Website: lowes
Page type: billing-address
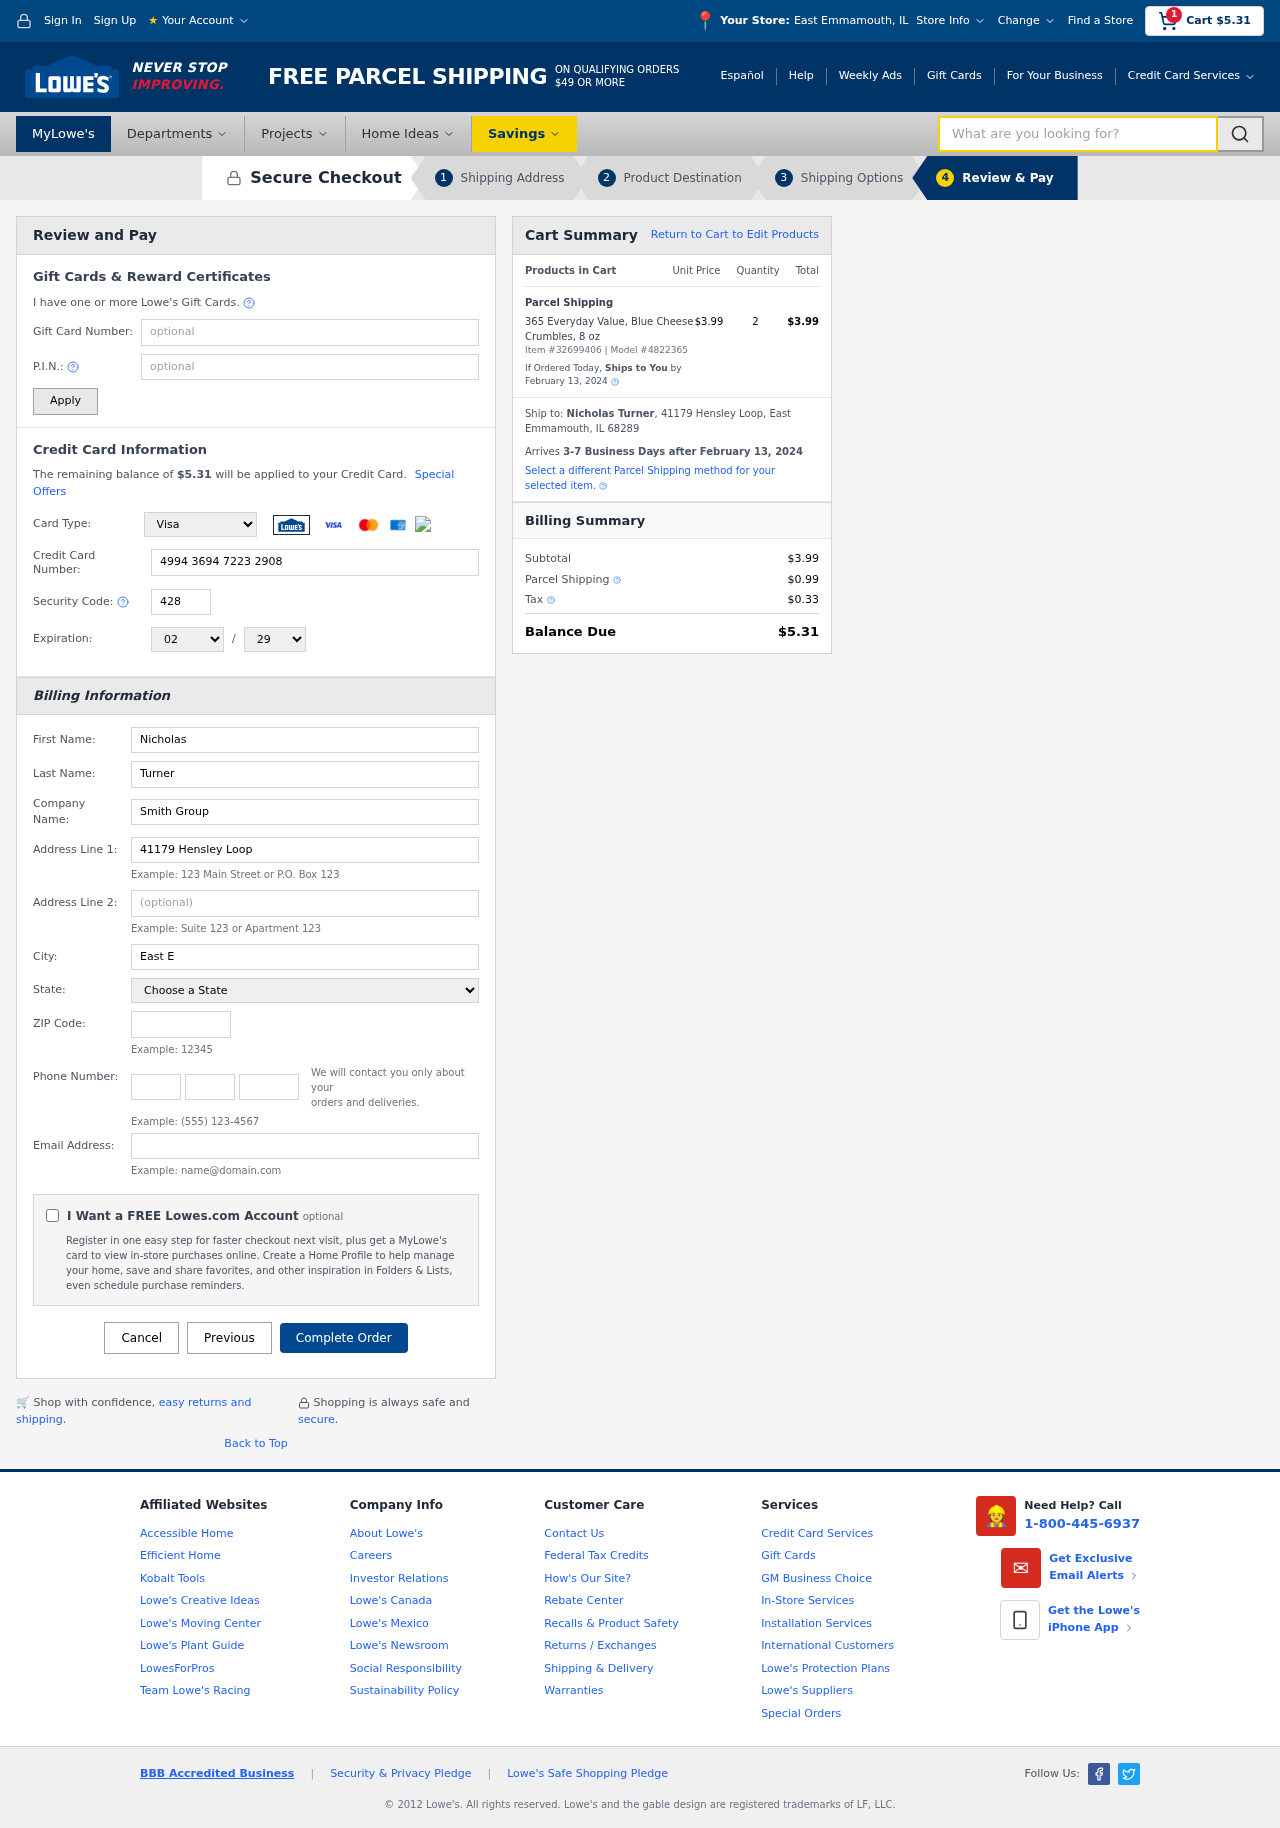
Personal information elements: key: PII_CARD_CVV
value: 428
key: PII_CARD_EXPIRY_MONTH
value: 02
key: PII_CARD_EXPIRY_YEAR
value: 29
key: PII_CARD_NUMBER
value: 4994 3694 7223 2908
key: PII_CARD_TYPE
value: Visa
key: PII_CITY
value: East Emmamouth
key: PII_CITY_STATE
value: East Emmamouth, IL
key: PII_COMPANY
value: Smith Group
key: PII_EMAIL
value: nicholas.turner@gmail.com
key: PII_FIRSTNAME
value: Nicholas
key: PII_FULLNAME
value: Nicholas Turner
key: PII_LASTNAME
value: Turner
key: PII_PHONE_AREA
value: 378
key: PII_PHONE_PREFIX
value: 672
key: PII_PHONE_SUFFIX
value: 3806
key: PII_POSTCODE
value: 68289
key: PII_STATE
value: Illinois
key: PII_STREET
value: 41179 Hensley Loop
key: PII_CITY_STATE_ZIP
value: East Emmamouth, IL 68289
Product elements: key: PRODUCT1_NAME
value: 365 Everyday Value, Blue Cheese Crumbles, 8 oz
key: PRODUCT1_PRICE
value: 3.99
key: PRODUCT1_QUANTITY
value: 2
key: PRODUCT_ITEM_NUMBER
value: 32699406
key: PRODUCT_MODEL_NUMBER
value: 4822365
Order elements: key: ORDER_SUBTOTAL
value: $5.31
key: ORDER_TOTAL
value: $5.31
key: ORDER_SHIPPING_DATE
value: February 13, 2024
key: ORDER_SUBTOTAL
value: $3.99
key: ORDER_DELIVERY_DATE
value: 3-7 Business Days after February 13, 2024
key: ORDER_SHIPPING_DATE2
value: February 13, 2024
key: ORDER_SUBTOTAL2
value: $3.99
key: ORDER_SHIPPING_COST
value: $0.99
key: ORDER_TAX
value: $0.33
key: ORDER_TOTAL2
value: $5.31
Search elements: key: HEADER_SEARCH
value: What are you looking for?